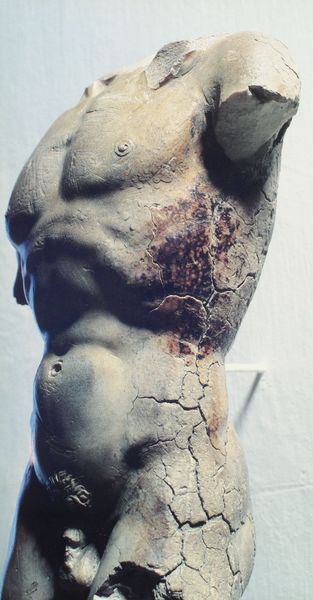
Titel: Modell für den David
Künstler: Michelangelo
Institution: Genua, Honegger Foundation
Schlagwörter: akt, körper, mann, nackt, weiß, brust, stein, skulptur, statue, risse, muskeln, nabel, bauch, penis, rippen, torso, rissig, antik, museum, klassik, kopflos, römisch, beschädigt, männlicher akt